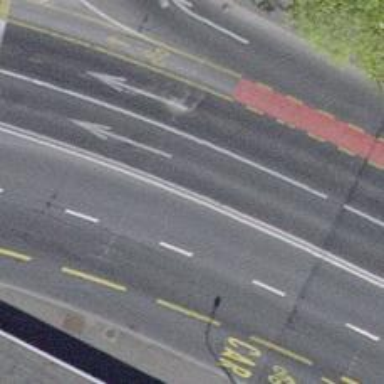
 there is lane designated for buses and shared busway and cycleway."